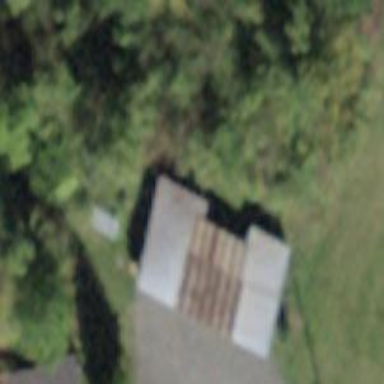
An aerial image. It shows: Rural barn.